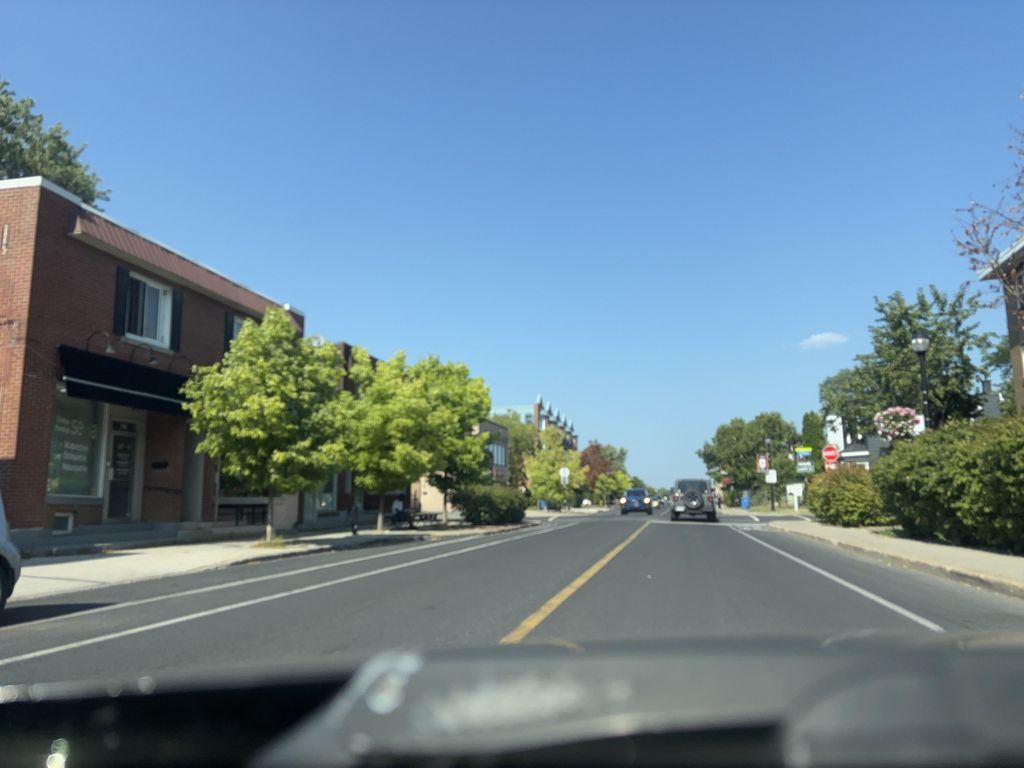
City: montreal